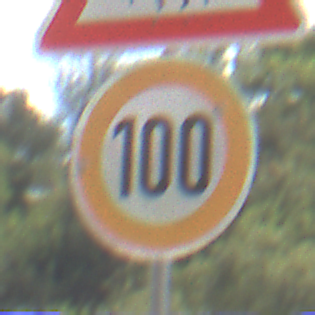
Verkehrszeichen: Geschwindigkeit100
Zusatzzeichen oben: ReiterRechts
Umgebung: Outdoor, Nature
Tageszeit: Midday
Wetter: PartlyCloudy
Licht: Natural
Jahreszeit: NotSpecified
Kontrast: HighContrast